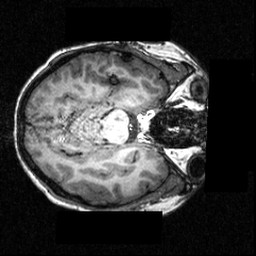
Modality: T1w
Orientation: axial
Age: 19
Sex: female
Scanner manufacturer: siemens
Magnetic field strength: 3.951 T
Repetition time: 1.5 s
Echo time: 0.00335 s